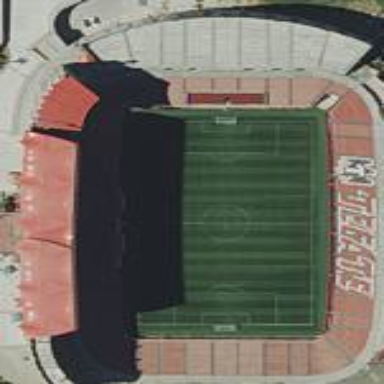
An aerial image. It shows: Football stadium.